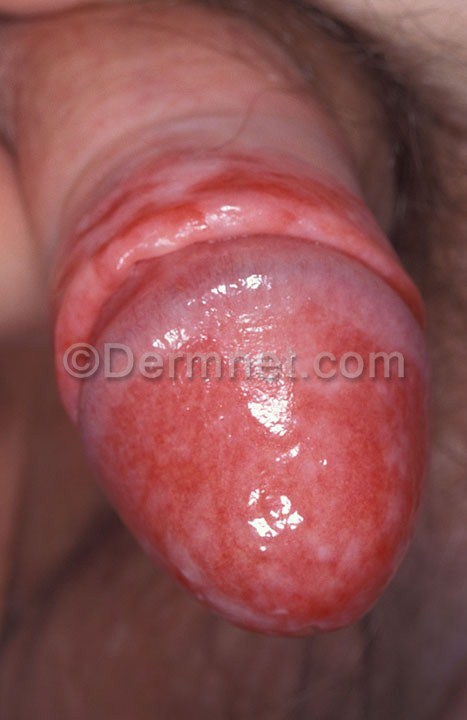
Disease: Tinea Ringworm Candidiasis and other Fungal Infections